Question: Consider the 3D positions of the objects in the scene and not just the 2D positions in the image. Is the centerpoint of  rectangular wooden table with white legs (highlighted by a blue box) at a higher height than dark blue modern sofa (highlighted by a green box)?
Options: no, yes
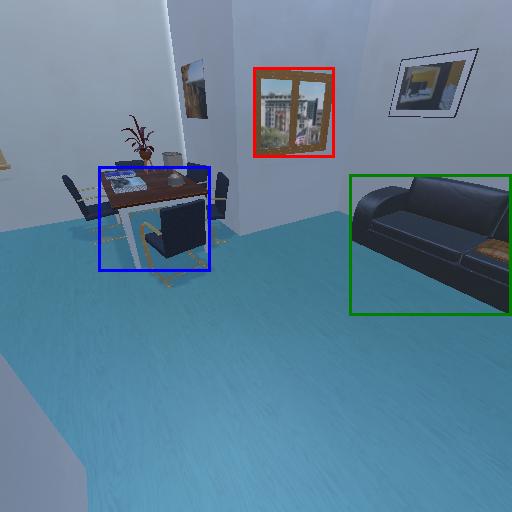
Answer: no